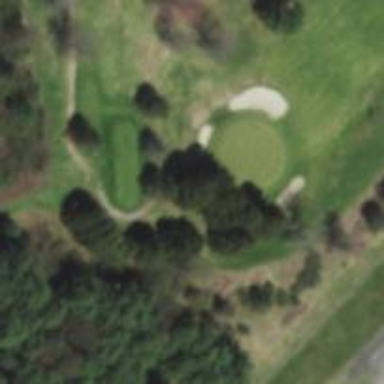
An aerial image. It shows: Golf hole.